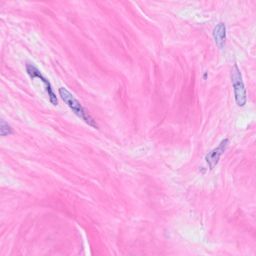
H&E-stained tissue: Breast